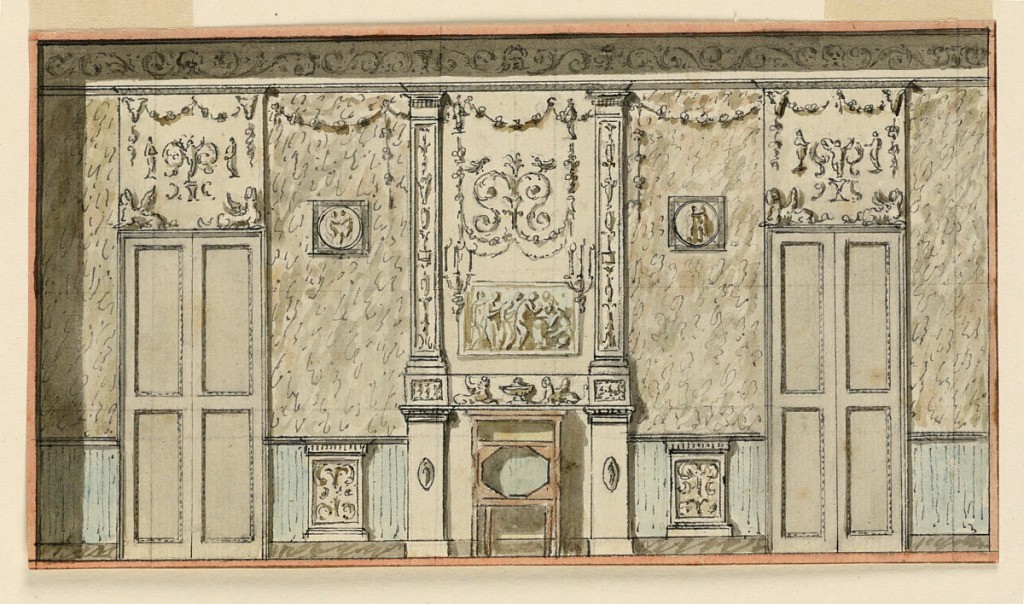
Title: Design for a Salon Wall
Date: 1790
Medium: Pen and ink, brush and watercolor, black crayon on paper
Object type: drawing
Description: Folding doors are near the corners. In the middle of the wall projects a panel between two pilasters showing in its top part candle brackets, a relief, ornaments. A cupboard stands before its bottom part.